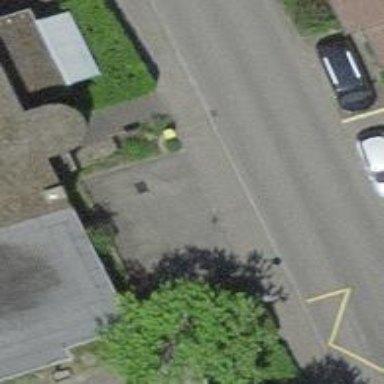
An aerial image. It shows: Post box.